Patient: sex M, age 69
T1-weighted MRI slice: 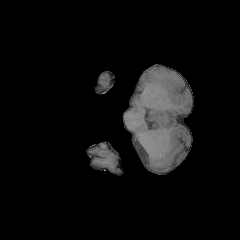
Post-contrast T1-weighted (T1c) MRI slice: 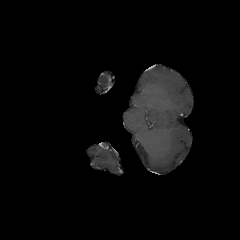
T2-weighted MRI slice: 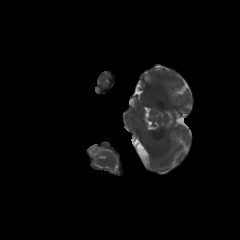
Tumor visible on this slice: no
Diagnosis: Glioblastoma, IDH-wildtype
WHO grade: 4